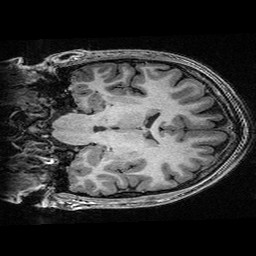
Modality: T1w
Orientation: coronal
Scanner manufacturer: ge
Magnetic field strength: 3 T
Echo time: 0.00318 s